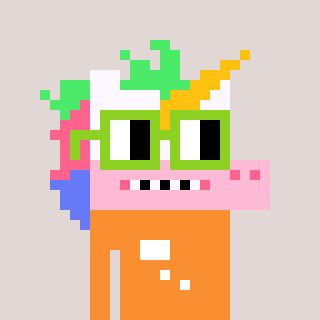
a pixel art character with square light green glasses, a unicorn-shaped head and a orange-colored body on a warm background